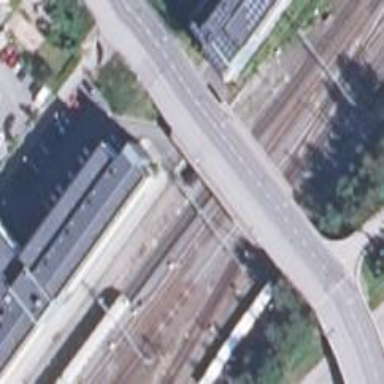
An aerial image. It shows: Railway track with continuous electrified contact lines.